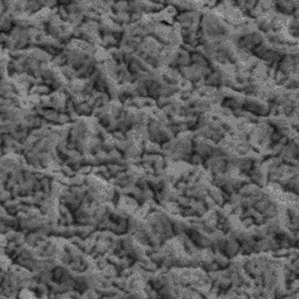
Label: frost